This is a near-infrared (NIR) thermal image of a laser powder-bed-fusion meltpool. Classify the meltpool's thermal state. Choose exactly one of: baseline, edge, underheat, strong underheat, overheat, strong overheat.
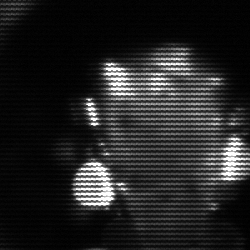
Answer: baseline